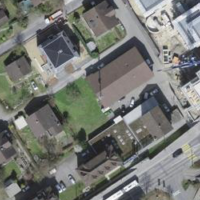
EUNIS habitat code: 55
Species observed at this site:
Rhododendron ferrugineum
Neotinea ustulata
Lysimachia punctata